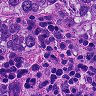
Metastatic tissue present: yes